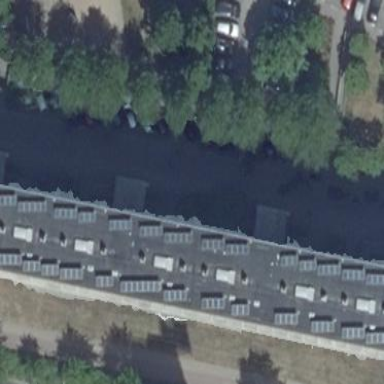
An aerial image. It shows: White apartment building with flat roof made of gray tar paper.